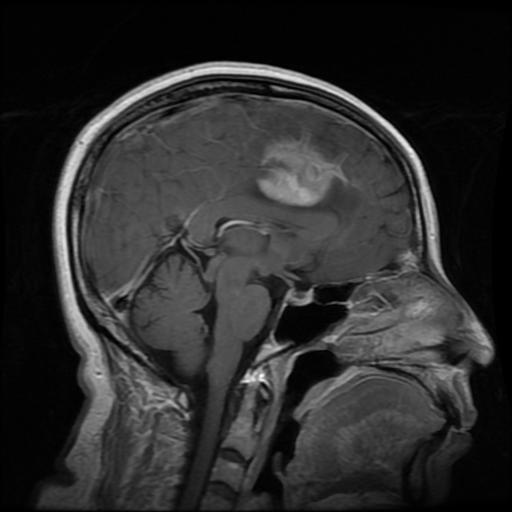
Label: meningioma